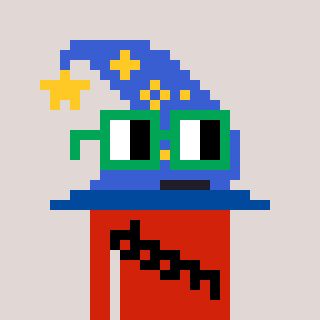
a pixel art character with square green glasses, a wizard hat-shaped head and a red-colored body on a warm background